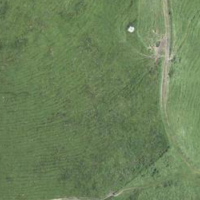
EUNIS habitat code: 23
Species observed at this site:
Phoenicurus ochruros
Corvus corone
Garrulus glandarius
Buteo buteo
Falco tinnunculus